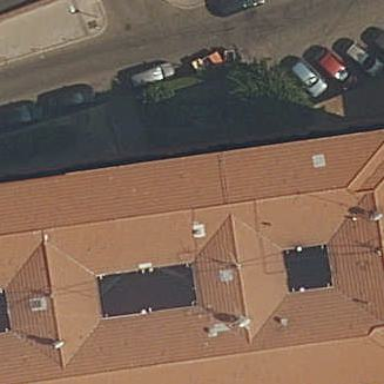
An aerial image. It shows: Residential building.